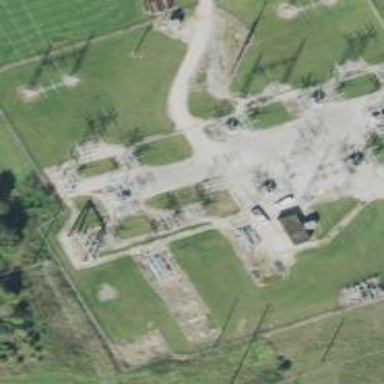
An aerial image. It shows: Switch for power supply.